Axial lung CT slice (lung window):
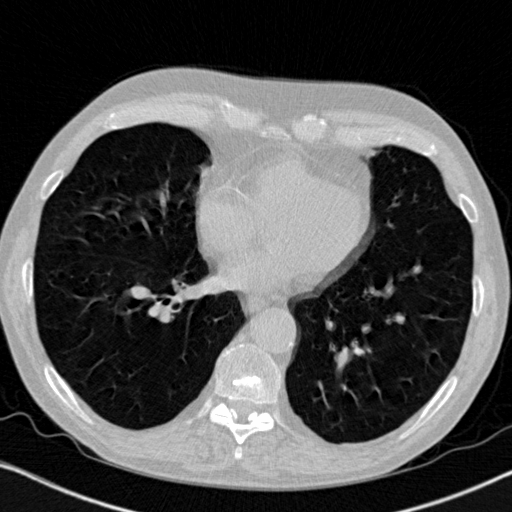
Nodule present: no